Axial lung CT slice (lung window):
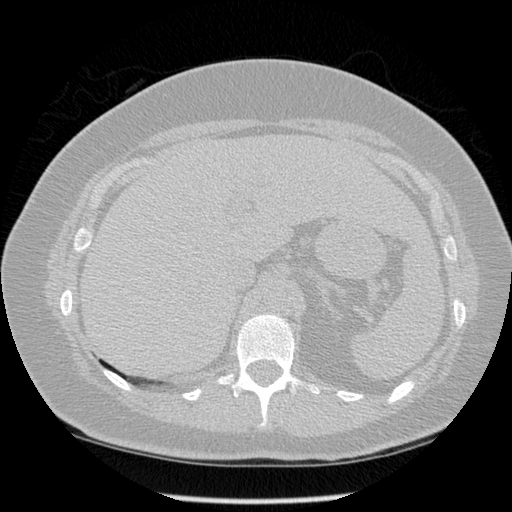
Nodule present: no